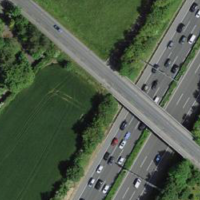
EUNIS habitat code: 57
Species observed at this site:
Zoropsis spinimana